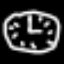
Label: clock